Question: I've got a select list and I want people to be directed to id tags once they choose their respective options.

I know that I'm going to have to use some kind of onClick() but what is the JavaScript that I should use to forward to the anchor of the value?
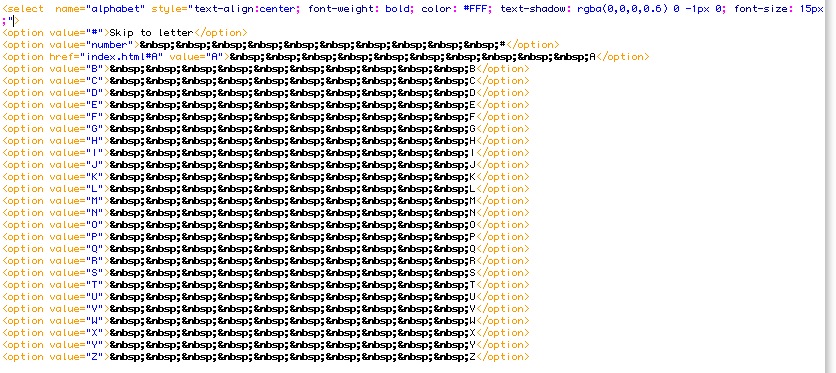
Answer: See this answer: <URL>
Basically...
'''
onclick="document.getElementById('targetID').scrollIntoView(true);"
'''
or
'''
window.location.href = '#targetName';
'''
However, it looks like at least some versions of IE don't recognize clicks on '<options>', so you'll have to place the onclick code on the '<select>' instead. If you make the value of each option the #anchor you're going to (and remember, set the id of the anchors as well as the name), you should be able to get the value of the clicked option and then scroll to it. This will take a lot less code as well since you write one scrolling function in one click event, and then maintain the data of the option values.